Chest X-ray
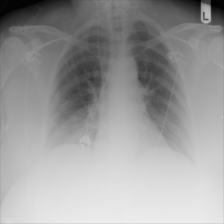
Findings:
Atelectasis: negative
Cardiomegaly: negative
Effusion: positive
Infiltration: negative
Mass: negative
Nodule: negative
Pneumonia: negative
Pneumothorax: negative
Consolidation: negative
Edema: negative
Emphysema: negative
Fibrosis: negative
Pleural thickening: negative
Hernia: negative